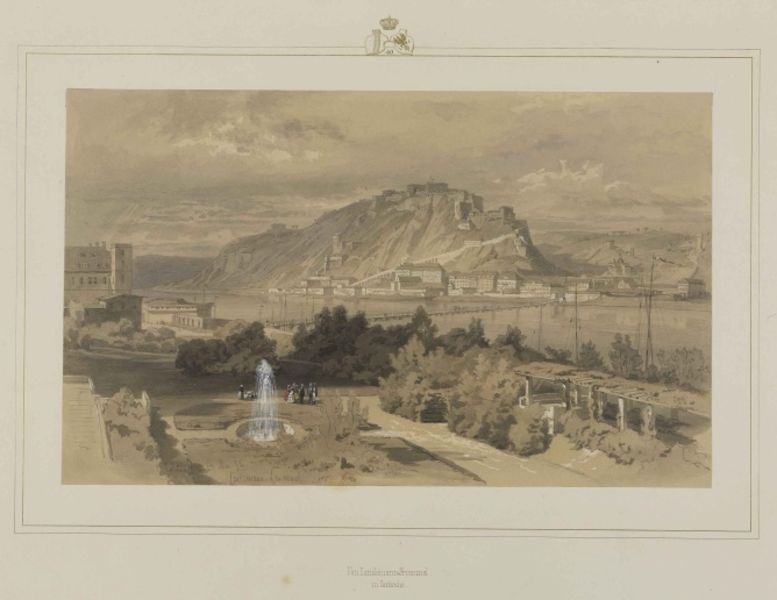
Titel: Blick von Koblenz auf Burg und Festung Ehrenbreitstein
Künstler: Karl Lindemann-Frommel
Standort: Karlsruhe
Institution: Staatliche Kunsthalle Karlsruhe
Schlagwörter: baum, berg, blau, dunkel, felsen, gemälde, gruppe, himmel, mann, meer, schatten, wasser, weiß, wolken, aquarell, bäume, fluss, grün, landschaft, menschen, see, stadt, ufer, abend, braun, fenster, grau, hell, licht, männer, nacht, pastell, schwarz, skizze, straße, säule, säulen, zeichnung, anlage, dach, gebäude, gras, haus, park, parkanlage, rasen, rot, schloss, weg, wiese, wolke, beige, gesellschaft, leute, malerei, blass, rahmen, hände, spiegel, feld, ferne, horizont, häuser, hügel, natur, spiegelung, strauch, weide, weite, wind, brücke, büsche, gebüsch, gewässer, kirche, pfad, sträucher, wege, insel, land, personen, kontrast, krone, tal, wald, boote, brunnen, kamin, kamine, schornstein, turm, garten, springbrunnen, schiff, schiffe, schrift, strand, düster, ansicht, italien, ort, vedute, fahne, mast, berge, fels, gebirge, gipfel, hang, dorf, dächer, mauer, grafik, monochrom, steil, hof, spazieren, fabrik, farblos, sepia, damm, hafen, industrie, masten, mündung, treppe, bucht, foto, panorama, stadtansicht, ruine, burg, bayern, palast, festung, druck, druckgraphik, stich, lithografie, text, koloriert, entwurf, wappen, himme, alleen, lanschaft, tonig, griechenland, siedlung, plan, fontaine, fontäne, maste, städte, gelblich, kupferstich, pavillion, brunne, bräunlich, springbrunne, toskana, pastel, rondell, rhein, schlosspark, budapest, salzburg, schonstein, aquarel, brug, italienisch, wasserspiel, koblenz, passepartout, spatziergang, gehöht, bergweg, meditteran, baumm, flußtal, assisi, brg, spingbrunnen, kolloriert, fonäne, kolorierte zeichnung, h#user, spirngbrunnen, assisien, andschaft, hoheiten, eaöd, industraliasierung, aprk, ehrenbreitstein, baume wasser, wassersoiel, #tal, spüringbrunnen